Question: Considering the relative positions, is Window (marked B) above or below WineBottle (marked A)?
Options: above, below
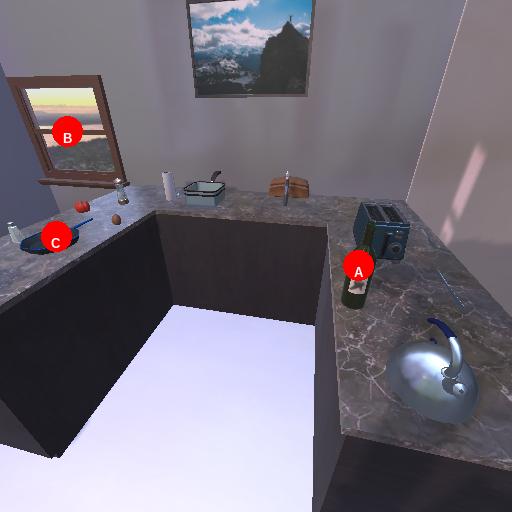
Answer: above